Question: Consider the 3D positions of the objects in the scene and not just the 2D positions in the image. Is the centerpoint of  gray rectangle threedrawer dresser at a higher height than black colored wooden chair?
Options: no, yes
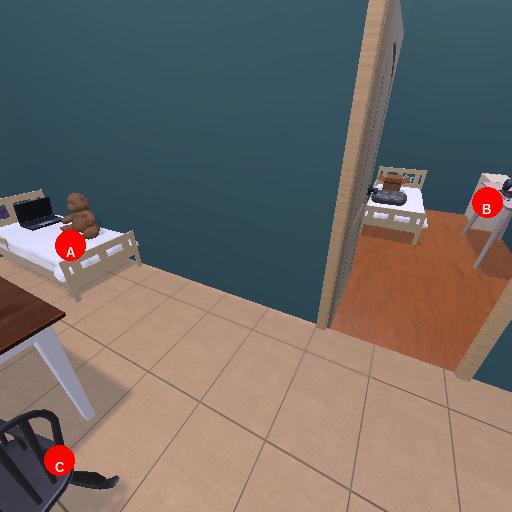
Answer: no